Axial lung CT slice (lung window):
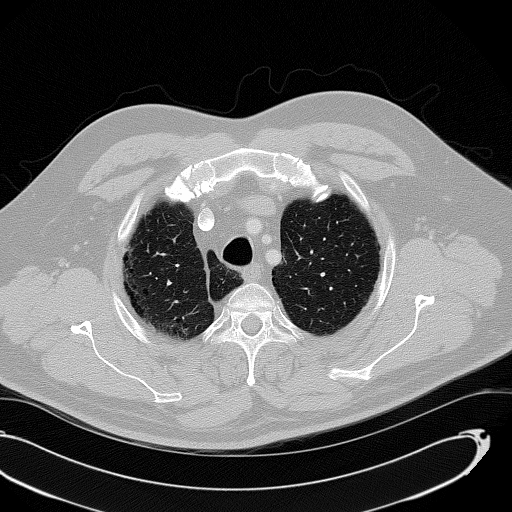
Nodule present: no